Question: I just started using Blender yesterday so please go easy. I'm using Blender 2.64a on OS X.
I created this scene: a single plane and a playing card (a flattened cube).
The top and bottom faces of cube each have their own material and texture (the card face images). In the example render I simply duplicated a card and then rotated it so that I could see its "back".
The back texture is inverted while the front face is correct. I'm obviously doing something wrong.
I haven't changed any other settings.
Thank you in advance,
CS

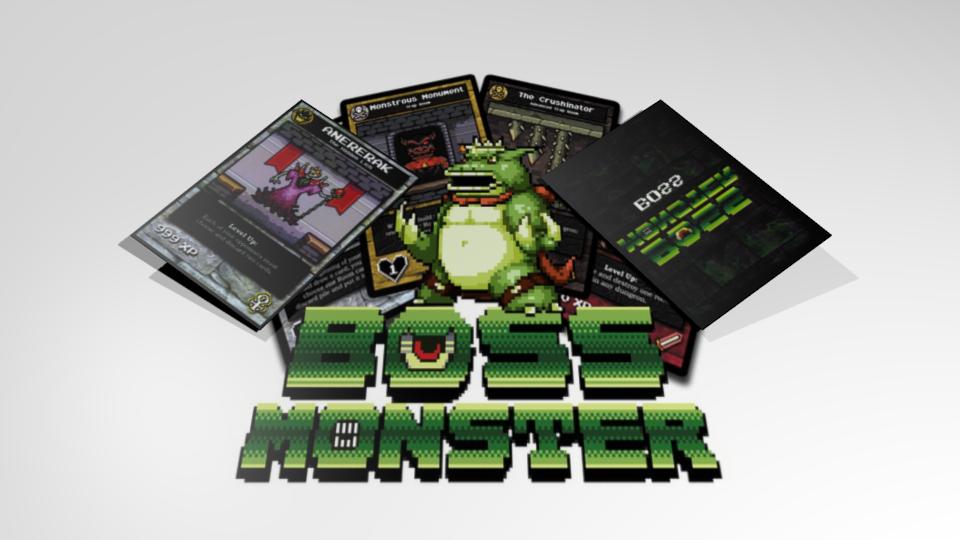
Answer: Double check that your "mapping" properties are set up properly. The default viewport in blender always shows UV-mapped textures, even if the material uses a generated mapping.
A hot tip is to turn on GLSL in the viewport, since that will more accurately display your materials than Multitextured.